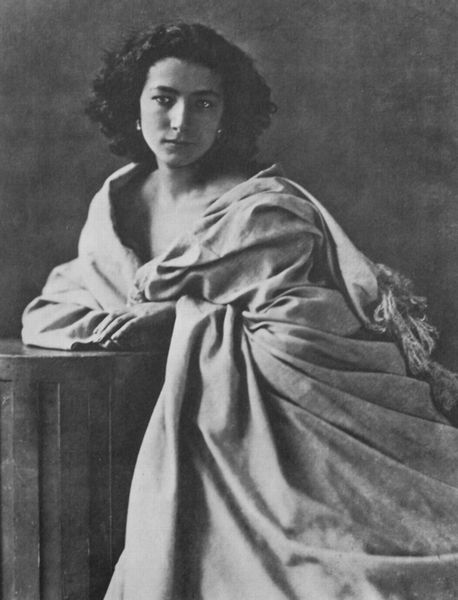
Titel: Sarah Bernhardt
Künstler: Atelier Nadar
Institution: unbekannt
Schlagwörter: dunkel, hand, kopf, mann, nackt, schatten, umhang, weiß, mädchen, ausschnitt, braun, brust, decolte, finger, frau, frisur, grau, haar, hell, hintergrund, holz, kleid, licht, mund, nacht, nase, ohrring, schwarz, stirn, stützen, säule, tisch, blick, dame, schal, tuch, jung, wand, arme, augen, falten, gesicht, kleidung, sockel, spitze, weit, ärmel, bildnis, hals, hände, portrait, porträt, vorhang, auge, fransen, gewand, haare, mantel, pose, sitzend, stoff, decke, kind, ohrringe, brünett, dekolletee, dekoltee, frontal, kinn, lippen, locken, ohren, perlen, schultern, schön, traurig, wellen, kommode, modell, modern, falte, gardine, büste, angelehnt, atelier, draperie, morgenmantel, überwurf, konzentriert, laken, podest, liegend, model, aufstützen, oberkörper, ring, ohrläppchen, foto, fotografie, stütze, ringe, schönheit, schlicht, schwarz weiss, photo, verschränkt, griechisch, aufgestützt, kanneluren, naturalistisch, postament, anlehnen, dreiviertelfigur, verhüllt, sarah, studio, jugendlich, fotostudio, halbschatten, nadar, bernhard, portröt, daguerre, breton, melankolisch, felatenwurf, bernard, 1880, jahrhunder, ohrren